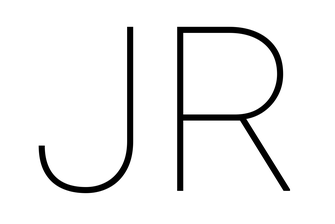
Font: Roboto_Thin